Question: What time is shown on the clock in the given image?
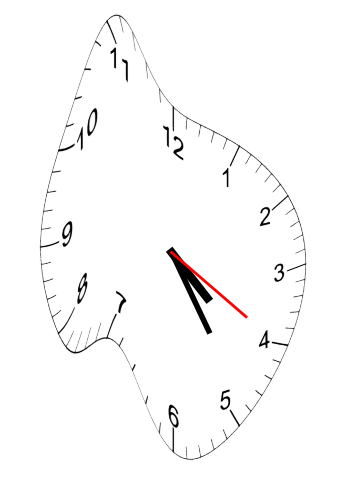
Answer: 04:24:20